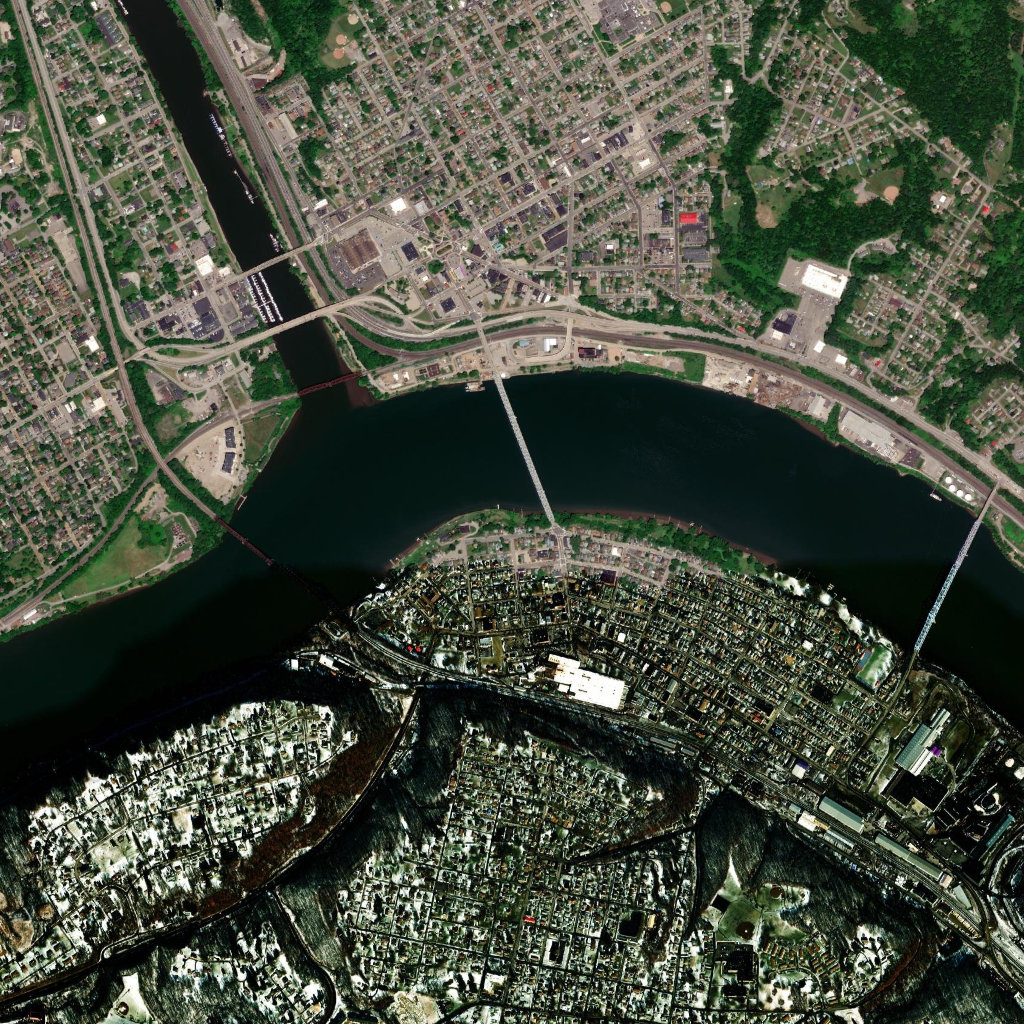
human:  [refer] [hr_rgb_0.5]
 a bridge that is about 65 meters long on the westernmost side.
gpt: <box>[[14, 44, 16, 46, 0]]</box>

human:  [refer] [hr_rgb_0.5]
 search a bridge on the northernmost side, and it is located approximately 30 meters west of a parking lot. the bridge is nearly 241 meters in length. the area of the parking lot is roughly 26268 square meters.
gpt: <box>[[23, 23, 31, 27, 0]]</box>

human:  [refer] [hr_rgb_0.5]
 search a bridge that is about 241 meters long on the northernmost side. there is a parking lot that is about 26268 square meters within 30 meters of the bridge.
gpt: <box>[[23, 23, 31, 27, 0]]</box>